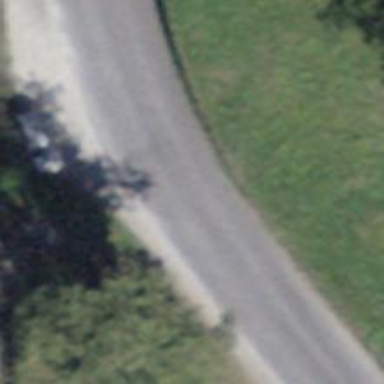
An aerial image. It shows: Asphalt road classified as tertiary.